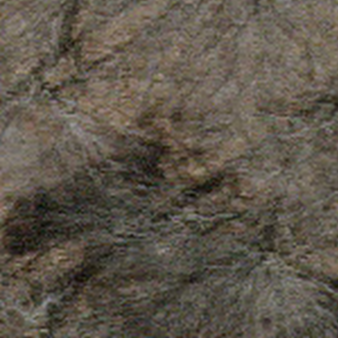
Label: other